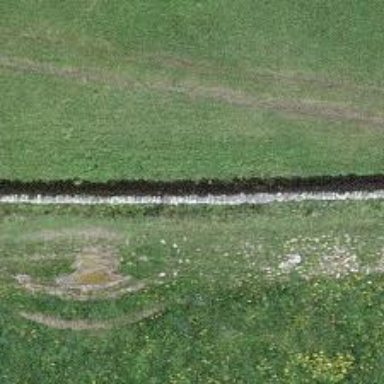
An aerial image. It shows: Wall made of dry stone.